Question: I'm running a JAVA Jetty web server (with Jetty Maven plugin) with a high request/second rate.
After a while of initiating, the app is using almost 100% of the cpu. With some research, we found that the GC is running full gc various times before the crash.
Maven and Java options:
'''
MAVEN_OPTS="-XX:PermSize=128m -XX:MaxPermSize=512m -Xmx6000m -javaagent:/home/apalabrados/.m2/repository/org/springframework/spring-instrument/3.1.1.RELEASE/spring-instrument-3.1.1.RELEASE.jar -javaagent:/opt/newrelic/newrelic.jar -Dcom.sun.management.jmxremote -Dcom.sun.management.jmxremote.port=9010 -Dcom.sun.management.jmxremote.local.only=false -Dcom.sun.management.jmxremote.authenticate=false -Dcom.sun.management.jmxremote.ssl=false -Djava.rmi.server.hostname=54.226.189.175 -Xloggc:/mnt/gc.log"
'''
Maven -version:
'''
Apache Maven 3.0.4 (r1232337; 2012-01-17 03:44:56-0500)
Maven home: /opt/maven
Java version: 1.7.0_60, vendor: Oracle Corporation
Java home: /opt/java/jdk1.7.0_60/jre
Default locale: en_US, platform encoding: UTF-8
OS name: "linux", version: "2.6.16.33-xenu", arch: "amd64", family: "unix"
'''
Here's the jvisualvm output:

Don't mind the pause around 5:17 PM. We ran a heap dump there. It happened many other times without running it.
I've collected the GC log also but got no significant information, more than we have a lot of object creation and release.
Did someone get through a similar situation and could guide me to an idea or a tool to analyze this problem? Is there any way to detect a memory leak through GC sweep analysis?
Here's the gc.log:
'''
1.499: [GC 61440K->7644K(235520K), <PHONE> secs]
2.699: [GC 69084K->10335K(235520K), <PHONE> secs]
3.279: [GC 71775K->9751K(235520K), <PHONE> secs]
3.831: [GC 71191K->12271K(296960K), <PHONE> secs]
5.659: [GC 135151K->17751K(296960K), <PHONE> secs]
6.428: [GC 140631K->19051K(424960K), <PHONE> secs]
6.792: [GC 264811K->18709K(425472K), <PHONE> secs]
7.073: [GC 264469K->18709K(670720K), <PHONE> secs]
7.757: [GC 509205K->18711K(671744K), <PHONE> secs]
8.264: [GC 509207K->18775K(966144K), <PHONE> secs]
9.385: [GC 803159K->18775K(966656K), <PHONE> secs]
10.470: [GC 803159K->18775K(1438208K), <PHONE> secs]
12.365: [GC 1274199K->18839K(1360384K), <PHONE> secs]
13.577: [GC 1214871K->18847K(1303552K), <PHONE> secs]
14.718: [GC 1158047K->18855K(1267712K), <PHONE> secs]
15.835: [GC 1104295K->18863K(1198592K), <PHONE> secs]
16.935: [GC 1053103K->18839K(1166848K), <PHONE> secs]
17.949: [GC 1004439K->18975K(1103872K), <PHONE> secs]
18.924: [GC 958495K->18935K(1075200K), <PHONE> secs]
19.878: [GC 914423K->19000K(1018368K), <PHONE> secs]
20.968: [GC 873016K->19000K(992768K), <PHONE> secs]
22.050: [GC 833592K->19000K(941568K), <PHONE> secs]
23.053: [GC 796216K->19064K(918528K), <PHONE> secs]
23.813: [GC 760440K->19072K(871936K), <PHONE> secs]
24.540: [GC 726656K->19048K(850944K), <PHONE> secs]
25.224: [GC 694376K->19088K(808960K), <PHONE> secs]
25.866: [GC 663696K->19088K(789504K), <PHONE> secs]
26.481: [GC 634512K->19152K(752128K), <PHONE> secs]
27.218: [GC 606928K->19128K(734720K), <PHONE> secs]
27.888: [GC 580792K->19160K(700928K), <PHONE> secs]
28.440: [GC 555736K->19256K(684544K), <PHONE> secs]
31.329: [GC 781156K->314136K(949760K), <PHONE> secs]
37.385: [GC 804120K->549570K(1289216K), <PHONE> secs]
49.073: [GC 1162434K->594663K(1261568K), <PHONE> secs]
49.140: [Full GC 594663K->82634K(882688K), <PHONE> secs]
53.656: [GC 667850K->117231K(1000448K), <PHONE> secs]
59.351: [GC 792559K->143832K(1128448K), <PHONE> secs]
61.878: [GC 929752K->643702K(1555456K), <PHONE> secs]
62.558: [Full GC 643702K->617207K(1963520K), 2.<PHONE> secs]
67.391: [GC 1527543K->1000573K(2088960K), <PHONE> secs]
68.097: [Full GC 1000573K->991784K(2585088K), 3.<PHONE> secs]
72.553: [GC 1841192K->1314882K(2701312K), <PHONE> secs]
74.965: [GC 2136253K->1844959K(2574848K), <PHONE> secs]
75.889: [Full GC 1844959K->1842339K(3190272K), 6.<PHONE> secs]
82.983: [GC 2517667K->2044889K(3423744K), <PHONE> secs]
83.943: [Full GC 2044889K->1831781K(4016128K), 4.<PHONE> secs]
89.234: [GC 2505682K->2185552K(4028928K), <PHONE> secs]
90.782: [GC 2891247K->2375033K(3916800K), <PHONE> secs]
92.957: [GC 3086201K->2564333K(4027392K), <PHONE> secs]
95.896: [GC 3247341K->2626200K(4027392K), <PHONE> secs]
96.471: [Full GC 2626200K->2619897K(5012992K), 5.<PHONE> secs]
103.773: [GC 3302905K->2681641K(5012992K), <PHONE> secs]
168.549: [GC 3364649K->2676119K(5012992K), <PHONE> secs]
170.700: [GC 3371999K->3051400K(5012992K), <PHONE> secs]
172.516: [GC 3734410K->2682189K(5012992K), <PHONE> secs]
176.063: [GC 3365197K->2671799K(5012992K), <PHONE> secs]
179.177: [GC 3354807K->2671123K(5012992K), <PHONE> secs]
181.998: [GC 3354131K->2670544K(4976128K), <PHONE> secs]
184.752: [GC 3353552K->2671647K(4335104K), <PHONE> secs]
187.379: [GC 3354655K->2669489K(4937216K), <PHONE> secs]
189.888: [GC 3369905K->2670348K(4351488K), <PHONE> secs]
192.076: [GC 3370764K->2671982K(4896256K), <PHONE> secs]
194.073: [GC 3388270K->2671739K(4368384K), <PHONE> secs]
196.116: [GC 3388027K->2671760K(4854272K), <PHONE> secs]
197.905: [GC 3402896K->2674545K(4386304K), <PHONE> secs]
199.688: [GC 3405681K->2677264K(4814848K), <PHONE> secs]
201.516: [GC 3423760K->2696736K(4423680K), <PHONE> secs]
203.142: [GC 3443232K->2711049K(4768768K), <PHONE> secs]
205.239: [GC 3474953K->2703962K(4448256K), <PHONE> secs]
207.405: [GC 3467866K->2707451K(4736000K), <PHONE> secs]
209.625: [GC 3488763K->2705569K(4467200K), <PHONE> secs]
212.012: [GC 3486881K->2702818K(4712960K), <PHONE> secs]
214.086: [GC 3501026K->2702421K(4480512K), <PHONE> secs]
216.401: [GC 3500629K->2706221K(4694016K), <PHONE> secs]
218.647: [GC 3520813K->2702911K(4712960K), <PHONE> secs]
220.946: [GC 3517503K->2704774K(4682240K), <PHONE> secs]
222.996: [GC 3536774K->2705598K(4697600K), <PHONE> secs]
225.043: [GC 3537598K->2705634K(4675072K), <PHONE> secs]
227.271: [GC 3556066K->2702994K(4687872K), <PHONE> secs]
229.888: [GC 3553426K->2701963K(4671488K), <PHONE> secs]
232.156: [GC 3570315K->2703940K(4682752K), <PHONE> secs]
234.472: [GC 3572292K->2702254K(4674048K), <PHONE> secs]
236.784: [GC 3588526K->2703318K(4682240K), <PHONE> secs]
238.888: [GC 3589590K->2714847K(4681216K), <PHONE> secs]
240.745: [GC 3620063K->2738332K(4688384K), <PHONE> secs]
243.287: [GC 3643548K->2738131K(4682240K), <PHONE> secs]
245.779: [GC 3663315K->2746074K(4691456K), <PHONE> secs]
248.299: [GC 3671258K->2737044K(4690432K), <PHONE> secs]
250.721: [GC 3681172K->2736814K(4698624K), <PHONE> secs]
253.395: [GC 3680942K->2741374K(4700672K), <PHONE> secs]
257.305: [GC 3704446K->2744574K(4705792K), <PHONE> secs]
259.993: [GC 3707646K->2747490K(4715008K), <PHONE> secs]
262.478: [GC 3727970K->2746337K(4717568K), <PHONE> secs]
265.214: [GC 3726817K->2747432K(4729344K), <PHONE> secs]
268.018: [GC 3746344K->2748090K(4731392K), <PHONE> secs]
271.150: [GC 3747002K->2747048K(4741120K), <PHONE> secs]
273.614: [GC 3763368K->2759423K(4744192K), <PHONE> secs]
276.447: [GC 3775743K->2759649K(4763648K), <PHONE> secs]
279.371: [GC 3792865K->2756841K(4765184K), <PHONE> secs]
281.532: [GC 3790057K->2757896K(4782080K), <PHONE> secs]
284.264: [GC 3810568K->2757376K(4781568K), <PHONE> secs]
287.181: [GC 3810048K->2759906K(4795392K), <PHONE> secs]
289.789: [GC 3831010K->2759543K(4797952K), <PHONE> secs]
292.294: [GC 3830647K->2772912K(4809728K), <PHONE> secs]
294.815: [GC 3863472K->2806710K(4812800K), <PHONE> secs]
297.782: [GC 3897270K->2804618K(4836864K), <PHONE> secs]
300.448: [GC 3912074K->2807630K(4840448K), <PHONE> secs]
303.155: [GC 3915086K->2807308K(4864000K), <PHONE> secs]
306.093: [GC 3934732K->2809680K(4865536K), <PHONE> secs]
308.853: [GC 3937104K->2818580K(4885504K), <PHONE> secs]
312.046: [GC 3963412K->2815443K(4890112K), <PHONE> secs]
314.725: [GC 3960275K->2826572K(4911104K), <PHONE> secs]
318.089: [GC 3990348K->2826604K(4913664K), <PHONE> secs]
321.033: [GC 3990380K->2827701K(4936704K), <PHONE> secs]
324.272: [GC 4012981K->2825759K(4938240K), <PHONE> secs]
327.234: [GC 4011039K->2831580K(4959744K), <PHONE> secs]
330.314: [GC 4038364K->2827398K(4961280K), <PHONE> secs]
333.229: [GC 4034182K->2827799K(4981760K), <PHONE> secs]
336.596: [GC 4058647K->2830961K(4982784K), <PHONE> secs]
339.917: [GC 4061809K->2829995K(5005312K), <PHONE> secs]
343.168: [GC 4083883K->2829372K(5005824K), <PHONE> secs]
346.708: [GC 4083260K->2830356K(5026816K), <PHONE> secs]
349.755: [GC 4106260K->2830115K(5027840K), <PHONE> secs]
352.978: [GC 4106019K->2829393K(5045760K), <PHONE> secs]
356.502: [GC 4127313K->2834253K(5047296K), <PHONE> secs]
359.867: [GC 4132173K->2835471K(5065728K), <PHONE> secs]
363.525: [GC 4153871K->2840666K(5067776K), <PHONE> secs]
367.442: [GC 4159066K->2842260K(5082112K), <PHONE> secs]
371.062: [GC 4180116K->2847297K(5084672K), <PHONE> secs]
374.661: [GC 4185153K->2857290K(5093376K), <PHONE> secs]
378.565: [GC 4215114K->2856874K(5097472K), <PHONE> secs]
382.094: [GC 4214698K->2857452K(5105664K), <PHONE> secs]
385.370: [GC 4235756K->2881525K(5109760K), <PHONE> secs]
388.618: [GC 4259829K->2880106K(5132800K), <PHONE> secs]
392.075: [GC 4279402K->2879101K(5133312K), <PHONE> secs]
395.698: [GC 4278397K->2879578K(5154304K), <PHONE> secs]
398.427: [GC 4301402K->2906754K(5154816K), <PHONE> secs]
401.953: [GC 4328578K->2907187K(5181440K), <PHONE> secs]
405.726: [GC 4346419K->2906453K(5188608K), <PHONE> secs]
409.319: [GC 4345685K->2901761K(5216768K), <PHONE> secs]
412.836: [GC 4363521K->2914802K(5218816K), <PHONE> secs]
416.075: [GC 4376562K->2928451K(5240832K), <PHONE> secs]
420.181: [GC 4407107K->2924474K(5249024K), <PHONE> secs]
424.048: [GC 4403130K->2926226K(5277184K), <PHONE> secs]
427.646: [GC 4430482K->2928018K(5277184K), <PHONE> secs]
431.113: [GC 4432274K->2925485K(5291008K), <PHONE> secs]
434.863: [GC 4454829K->2940590K(5295616K), <PHONE> secs]
438.851: [GC 4469934K->2938781K(5311488K), <PHONE> secs]
442.884: [GC 4492701K->2937566K(5317120K), <PHONE> secs]
446.898: [GC 4491486K->2944314K(5330432K), <PHONE> secs]
451.133: [GC 4523322K->2937894K(5334528K), <PHONE> secs]
455.043: [GC 4516902K->2946759K(5355520K), <PHONE> secs]
459.010: [GC 4549831K->2947447K(5355008K), <PHONE> secs]
462.689: [GC 4550519K->2946671K(5374976K), <PHONE> secs]
466.503: [GC 4573295K->2963393K(5376000K), <PHONE> secs]
470.927: [GC 4590017K->2959873K(5392384K), <PHONE> secs]
475.170: [GC 4610049K->2959712K(5394432K), <PHONE> secs]
479.092: [GC 4609888K->2969327K(5413888K), <PHONE> secs]
482.815: [GC 4642543K->2985450K(5415936K), <PHONE> secs]
486.748: [GC 4658666K->2982265K(5432832K), <PHONE> secs]
490.046: [GC 4679033K->3022858K(5434880K), <PHONE> secs]
494.466: [GC 4719626K->3022955K(5471232K), <PHONE> secs]
498.716: [GC 4743787K->3029034K(5473280K), <PHONE> secs]
502.135: [GC 4749866K->3078764K(5481984K), <PHONE> secs]
505.446: [GC 4804716K->3096042K(5503488K), <PHONE> secs]
509.649: [GC 4821994K->3097323K(5529600K), <PHONE> secs]
514.209: [GC 4836075K->3096819K(5506048K), <PHONE> secs]
517.525: [GC 4835571K->3140631K(5492224K), <PHONE> secs]
522.107: [GC 4824087K->3134775K(5474304K), <PHONE> secs]
526.575: [GC 4818231K->3133871K(5489664K), <PHONE> secs]
531.061: [GC 4784559K->3132405K(5438976K), <PHONE> secs]
534.842: [GC 4783093K->3160326K(5466112K), <PHONE> secs]
538.979: [GC 4776198K->3161687K(5424640K), <PHONE> secs]
543.380: [GC 4777559K->3155091K(5474304K), <PHONE> secs]
547.073: [GC 4758675K->3184611K(5421056K), <PHONE> secs]
551.148: [GC 4788195K->3187849K(5451776K), <PHONE> secs]
554.777: [GC 4762761K->3181217K(5388288K), <PHONE> secs]
559.019: [GC 4756129K->3181157K(5456896K), <PHONE> secs]
563.046: [GC 4751461K->3185223K(5350912K), <PHONE> secs]
565.998: [GC 4755527K->3252200K(5443584K), <PHONE> secs]
569.709: [GC 4819432K->3267572K(5446656K), <PHONE> secs]
573.586: [GC 4834804K->3267739K(5449216K), <PHONE> secs]
577.454: [GC 4831387K->3265648K(5349376K), <PHONE> secs]
581.502: [GC 4829296K->3276802K(5456896K), <PHONE> secs]
584.815: [GC 4852226K->3281238K(5449216K), <PHONE> secs]
588.950: [GC 4856662K->3279733K(5461504K), <PHONE> secs]
592.871: [GC 4873589K->3285744K(5455360K), <PHONE> secs]
596.880: [GC 4879600K->3290580K(5475328K), <PHONE> secs]
601.325: [GC 4909012K->3288510K(5470720K), <PHONE> secs]
604.174: [GC 4906942K->3343347K(5478912K), <PHONE> secs]
608.151: [GC 4974067K->3345739K(5481984K), <PHONE> secs]
612.292: [GC 4976459K->3348003K(5487104K), <PHONE> secs]
616.020: [GC 4982307K->3363644K(5465600K), <PHONE> secs]
620.204: [GC 4997948K->3356767K(5478912K), <PHONE> secs]
624.531: [GC 4974687K->3353409K(5381632K), <PHONE> secs]
628.655: [GC 4971329K->3365057K(5479936K), <PHONE> secs]
632.223: [GC 4981953K->3380315K(5392896K), <PHONE> secs]
636.319: [GC 4997211K->3394047K(5482496K), <PHONE> secs]
640.879: [GC 5017087K->3394525K(5476352K), <PHONE> secs]
644.995: [GC 5017565K->3397318K(5481472K), <PHONE> secs]
649.320: [GC 5029574K->3400067K(5479424K), <PHONE> secs]
653.463: [GC 5032323K->3406275K(5492736K), <PHONE> secs]
657.074: [GC 5055939K->3424181K(5491712K), <PHONE> secs]
661.627: [GC 5073845K->3419096K(5496832K), <PHONE> secs]
666.063: [GC 5081048K->3419336K(5494784K), <PHONE> secs]
670.363: [GC 5081288K->3423488K(5502464K), <PHONE> secs]
674.741: [GC 5089536K->3425836K(5402112K), <PHONE> secs]
679.237: [GC 5091884K->3423987K(5499904K), <PHONE> secs]
683.492: [GC 5084915K->3425348K(5501952K), <PHONE> secs]
687.255: [GC 5086276K->3435330K(5496832K), <PHONE> secs]
690.765: [GC 5096258K->3487387K(5499392K), <PHONE> secs]
693.980: [GC 5148315K->3538570K(5483520K), <PHONE> secs]
698.362: [GC 5186186K->3545357K(5452288K), <PHONE> secs]
702.342: [GC 5192973K->3540763K(5483008K), <PHONE> secs]
706.158: [GC 5169947K->3539836K(5486080K), <PHONE> secs]
710.498: [GC 5169020K->3533045K(5476352K), <PHONE> secs]
714.464: [GC 5163765K->3538685K(5481984K), <PHONE> secs]
718.520: [GC 5169405K->3540570K(5478400K), <PHONE> secs]
721.950: [GC 5185626K->3542957K(5485568K), <PHONE> secs]
725.698: [GC 5188013K->3544356K(5490176K), <PHONE> secs]
729.577: [GC 5212452K->3545439K(5496832K), <PHONE> secs]
733.983: [GC 5213535K->3546135K(5502976K), <PHONE> secs]
738.289: [GC 5236247K->3546909K(5509632K), <PHONE> secs]
742.542: [GC 5237021K->3551334K(5513728K), <PHONE> secs]
746.287: [GC 5259366K->3572688K(5519872K), <PHONE> secs]
750.480: [GC 5280720K->3576025K(5528576K), <PHONE> secs]
754.954: [GC 5290201K->3578800K(5423616K), <PHONE> secs]
759.506: [GC 5292976K->3577713K(5510144K), <PHONE> secs]
763.631: [GC 5266289K->3580202K(5386752K), <PHONE> secs]
768.308: [GC 5268778K->3580052K(5508608K), <PHONE> secs]
771.933: [GC 5257364K->3616569K(5411328K), <PHONE> secs]
775.366: [GC 5293881K->3653385K(5507072K), <PHONE> secs]
779.364: [GC 5333257K->3661018K(5506048K), <PHONE> secs]
783.775: [GC 5340890K->3660401K(5516288K), <PHONE> secs]
787.665: [GC 5350001K->3653284K(5446656K), <PHONE> secs]
791.435: [GC 5342884K->3676352K(5507072K), <PHONE> secs]
796.029: [GC 5362880K->3662743K(5510144K), <PHONE> secs]
800.558: [GC 5349271K->3662844K(5513728K), <PHONE> secs]
804.906: [GC 5362172K->3663230K(5516288K), <PHONE> secs]
809.315: [GC 5362558K->3662776K(5523456K), <PHONE> secs]
814.172: [GC 5376952K->3669442K(5523456K), <PHONE> secs]
817.854: [GC 5383618K->3670707K(5531136K), <PHONE> secs]
822.157: [GC 5397683K->3668915K(5530112K), <PHONE> secs]
826.481: [GC 5395891K->3673408K(5536768K), <PHONE> secs]
830.836: [GC 5412160K->3674472K(5536256K), <PHONE> secs]
834.991: [GC 5413224K->3673214K(5540352K), <PHONE> secs]
839.413: [GC 5419134K->3684030K(5541888K), <PHONE> secs]
839.545: [Full GC 3684030K->3479096K(5984256K), 5.<PHONE> secs]
848.759: [GC 5225016K->3485627K(5966848K), <PHONE> secs]
853.141: [GC 5210043K->3488417K(5824000K), <PHONE> secs]
856.887: [GC 5212833K->3501762K(5969408K), <PHONE> secs]
861.232: [GC 5213890K->3498619K(5969920K), <PHONE> secs]
865.507: [GC 5210747K->3514189K(5960704K), <PHONE> secs]
869.542: [GC 5226829K->3510076K(5965312K), <PHONE> secs]
873.703: [GC 5222716K->3512187K(5964288K), <PHONE> secs]
877.902: [GC 5238651K->3517052K(5969920K), <PHONE> secs]
882.443: [GC 5243516K->3517244K(5972480K), <PHONE> secs]
886.780: [GC 5264188K->3541051K(5978112K), <PHONE> secs]
890.731: [GC 5287995K->3572478K(5989888K), <PHONE> secs]
894.936: [GC 5336830K->3573200K(5948416K), <PHONE> secs]
899.107: [GC 5337552K->3579456K(5980160K), <PHONE> secs]
903.673: [GC 5323328K->3568973K(5923840K), <PHONE> secs]
908.371: [GC 5312845K->3568171K(5986304K), <PHONE> secs]
912.534: [GC 5312043K->3582713K(5933056K), <PHONE> secs]
915.725: [GC 5326585K->3639941K(5938688K), <PHONE> secs]
919.691: [GC 5334661K->3667535K(5954560K), <PHONE> secs]
923.795: [GC 5362255K->3660478K(5890048K), <PHONE> secs]
927.835: [GC 5277374K->3658735K(5855232K), <PHONE> secs]
931.503: [GC 5275631K->3664424K(5901312K), <PHONE> secs]
935.357: [GC 5253672K->3655628K(5824000K), <PHONE> secs]
938.900: [GC 5244876K->3661179K(5906944K), <PHONE> secs]
942.720: [GC 5247355K->3661963K(5820416K), <PHONE> secs]
946.781: [GC 5248139K->3661499K(5913088K), <PHONE> secs]
950.974: [GC 5254331K->3661484K(5780480K), <PHONE> secs]
954.912: [GC 5254316K->3663208K(5906944K), <PHONE> secs]
958.525: [GC 5263720K->3663377K(5900288K), <PHONE> secs]
962.429: [GC 5263889K->3667408K(5921280K), <PHONE> secs]
965.882: [GC 5295568K->3706694K(5915648K), <PHONE> secs]
969.484: [GC 5334854K->3710133K(5937664K), <PHONE> secs]
973.843: [GC 5359797K->3708370K(5935616K), <PHONE> secs]
977.919: [GC 5358034K->3711220K(5937152K), <PHONE> secs]
982.010: [GC 5364980K->3701390K(5937152K), <PHONE> secs]
986.114: [GC 5355150K->3700150K(5943296K), <PHONE> secs]
989.285: [GC 5361078K->3733760K(5832704K), <PHONE> secs]
993.530: [GC 5394688K->3755676K(5944320K), <PHONE> secs]
997.651: [GC 5424284K->3761001K(5938176K), <PHONE> secs]
1002.093: [GC 5429609K->3761553K(5950976K), <PHONE> secs]
1005.544: [GC 5449617K->3783002K(5945344K), <PHONE> secs]
1009.786: [GC 5471066K->3775461K(5968384K), <PHONE> secs]
1014.041: [GC 5484005K->3776869K(5914624K), <PHONE> secs]
1018.223: [GC 5485413K->3775740K(5968384K), <PHONE> secs]
1022.691: [GC 5486844K->3779760K(5966336K), <PHONE> secs]
1026.966: [GC 5490864K->3777283K(5969408K), <PHONE> secs]
1030.877: [GC 5494019K->3785851K(5967872K), <PHONE> secs]
1035.407: [GC 5502587K->3784620K(5973504K), <PHONE> secs]
1039.677: [GC 5511596K->3785988K(5971968K), <PHONE> secs]
1044.069: [GC 5512964K->3790855K(5978624K), <PHONE> secs]
1047.575: [GC 5531143K->3825864K(5977600K), <PHONE> secs]
1052.126: [GC 5566152K->3820289K(5985792K), <PHONE> secs]
1056.439: [GC 5566721K->3814956K(5984768K), <PHONE> secs]
1060.644: [GC 5561388K->3818750K(5988864K), <PHONE> secs]
1064.670: [GC 5569278K->3820566K(5988352K), <PHONE> secs]
1068.918: [GC 5571094K->3822254K(5985792K), <PHONE> secs]
1073.599: [GC 5571246K->3822567K(5886464K), <PHONE> secs]
1077.878: [GC 5571559K->3823792K(5988352K), <PHONE> secs]
1082.448: [GC 5572272K->3823184K(5885952K), <PHONE> secs]
1086.745: [GC 5571664K->3827026K(5988864K), <PHONE> secs]
1090.919: [GC 5578066K->3830794K(5895680K), <PHONE> secs]
1094.519: [GC 5581834K->3846640K(5990912K), <PHONE> secs]
1097.585: [GC 5606384K->3903071K(5985792K), <PHONE> secs]
1101.869: [GC 5662815K->3903986K(5972992K), <PHONE> secs]
1106.450: [GC 5639666K->3903723K(5940736K), <PHONE> secs]
1110.362: [GC 5639403K->3928472K(5968384K), <PHONE> secs]
1114.435: [GC 5645720K->3935890K(5929984K), <PHONE> secs]
1118.681: [GC 5653138K->3931392K(5963264K), <PHONE> secs]
1122.908: [GC 5634304K->3910648K(5885952K), <PHONE> secs]
1127.102: [GC 5613560K->3918401K(5964288K), <PHONE> secs]
1130.866: [GC 5627969K->3944438K(5959680K), <PHONE> secs]
1135.252: [GC 5654006K->3952062K(5960704K), <PHONE> secs]
1139.189: [GC 5658046K->3951277K(5926912K), <PHONE> secs]
1139.752: [GC 4184078K->3950908K(5957632K), <PHONE> secs]
1139.906: [Full GC 3950908K->3898572K(5963776K), 5.<PHONE> secs]
1282.359: [GC 5591244K->3906287K(5796864K), <PHONE> secs]
1286.347: [GC 5598959K->3910799K(5946368K), <PHONE> secs]
1290.491: [GC 5573775K->3911727K(5772288K), <PHONE> secs]
1294.726: [GC 5574703K->3913680K(5949440K), <PHONE> secs]
1298.817: [GC 5572560K->3917569K(5774336K), <PHONE> secs]
1302.246: [GC 5576449K->3924991K(5951488K), <PHONE> secs]
1306.107: [GC 5588991K->3925982K(5946368K), <PHONE> secs]
1309.462: [GC 5589982K->3953088K(5945856K), <PHONE> secs]
1313.760: [GC 5633984K->3949086K(5946368K), <PHONE> secs]
1317.749: [GC 5629982K->3947235K(5966336K), <PHONE> secs]
1322.148: [GC 5664995K->3958630K(5965824K), <PHONE> secs]
1326.870: [GC 5676390K->3958323K(5984256K), <PHONE> secs]
1331.160: [GC 5709363K->3960916K(5982720K), <PHONE> secs]
1335.567: [GC 5711956K->3974140K(6000640K), <PHONE> secs]
1339.221: [GC 5749756K->4004699K(6000128K), <PHONE> secs]
1343.801: [GC 5780315K->4005529K(5992960K), <PHONE> secs]
1347.885: [GC 5763737K->4013561K(5958656K), <PHONE> secs]
1352.176: [GC 5771769K->4012942K(5986304K), <PHONE> secs]
1356.638: [GC 5752718K->4011940K(5937664K), <PHONE> secs]
1360.708: [GC 5751716K->4012188K(5986816K), <PHONE> secs]
1365.494: [GC 5746844K->4014059K(5928448K), <PHONE> secs]
1369.694: [GC 5748715K->4015146K(5989376K), <PHONE> secs]
1373.648: [GC 5752874K->4013893K(5906432K), <PHONE> secs]
1378.032: [GC 5751621K->4022270K(5989376K), <PHONE> secs]
1382.421: [GC 5767678K->4021332K(5983232K), <PHONE> secs]
1386.569: [GC 5766740K->4025845K(5995008K), <PHONE> secs]
1390.111: [GC 5788149K->4036550K(5990912K), <PHONE> secs]
1394.023: [GC 5798854K->4036116K(6006272K), <PHONE> secs]
1397.732: [GC 5818900K->4049615K(6002176K), <PHONE> secs]
1401.705: [GC 5832399K->4068217K(6014976K), <PHONE> secs]
1405.896: [GC 5867897K->4080057K(6012416K), <PHONE> secs]
1410.089: [GC 5879737K->4075591K(6022144K), <PHONE> secs]
1414.117: [GC 5888583K->4083024K(6021120K), <PHONE> secs]
1418.241: [GC 5896016K->4100947K(6026752K), <PHONE> secs]
1422.422: [GC 5922131K->4096826K(6028288K), <PHONE> secs]
1426.649: [GC 5918010K->4097608K(6030336K), <PHONE> secs]
1430.755: [GC 5923912K->4098969K(6031872K), <PHONE> secs]
1434.792: [GC 5925273K->4101050K(6033920K), <PHONE> secs]
1439.063: [GC 5930426K->4106264K(6034432K), <PHONE> secs]
1442.885: [GC 5935640K->4105713K(6031872K), <PHONE> secs]
1447.144: [GC 5936113K->4106576K(6033408K), <PHONE> secs]
1451.629: [GC 5936976K->4106264K(6036480K), <PHONE> secs]
1456.070: [GC 5942296K->4105425K(6036480K), <PHONE> secs]
1460.307: [GC 5941457K->4114589K(6039040K), <PHONE> secs]
1465.089: [GC 5954205K->4112849K(5986816K), <PHONE> secs]
1469.043: [GC 5952465K->4112954K(6030848K), <PHONE> secs]
1473.189: [GC 5941818K->4116186K(5966848K), <PHONE> secs]
1477.156: [GC 5945050K->4126626K(6032896K), <PHONE> secs]
1477.276: [Full GC 4126626K->4078945K(6032896K), 5.<PHONE> secs]
1485.772: [Full GC 5904737K->4094083K(6032896K), 5.<PHONE> secs]
1494.693: [Full GC 5919875K->4116448K(6032896K), 10.<PHONE> secs]
1508.512: [Full GC 5921778K->4120445K(6032896K), 9.<PHONE> secs]
1521.118: [Full GC 5921459K->4143720K(6032896K), 5.<PHONE> secs]
1531.071: [Full GC 5921431K->4141759K(6032896K), 5.<PHONE> secs]
1540.424: [Full GC 5921694K->4167511K(6032896K), 5.<PHONE> secs]
1549.700: [Full GC 5921548K->4164288K(6032896K), 5.<PHONE> secs]
1558.860: [Full GC 5921386K->4162930K(6032896K), 6.<PHONE> secs]
1569.237: [Full GC 5921712K->4163299K(6032896K), 6.<PHONE> secs]
1579.282: [Full GC 5921590K->4162837K(6032896K), 5.<PHONE> secs]
1588.510: [Full GC 5921434K->4163549K(6032896K), 6.<PHONE> secs]
1598.852: [Full GC 5921767K->4167412K(6032896K), 5.<PHONE> secs]
1608.076: [Full GC 5921603K->4205587K(6032896K), 5.<PHONE> secs]
1617.220: [Full GC 5921543K->4198405K(6032896K), 6.<PHONE> secs]
1626.892: [Full GC 5921421K->4192351K(6032896K), 6.<PHONE> secs]
1636.348: [Full GC 5921334K->4201010K(6032896K), 6.<PHONE> secs]
1646.380: [Full GC 5921762K->4198287K(6032896K), 5.<PHONE> secs]
1655.530: [Full GC 5921619K->4205816K(6032896K), 6.<PHONE> secs]
1662.805: [Full GC 4542963K->1722668K(6032896K), 3.<PHONE> secs]
'''
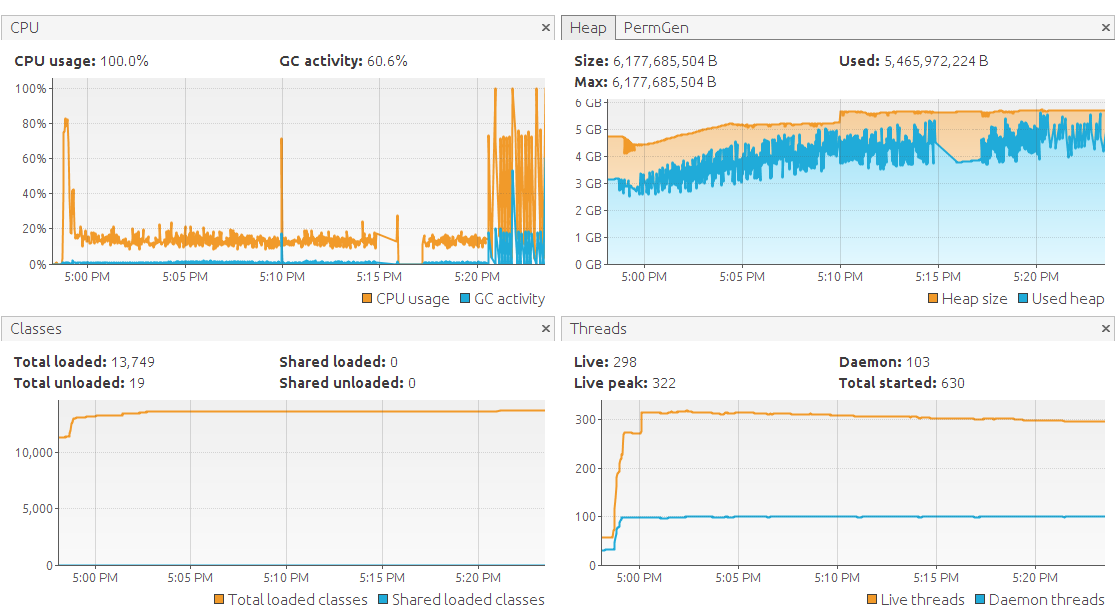
Answer: We found the problem using Eclipse memory analyzer. We let the aplication run until the RAM was almost maxed out, did a heap dump, and find the problem with Eclipse's tool.
It turns out that java-mpns (a Java client to send push notifications to microsoft phones) uses a fixed thread pool which has an unbounded LinkedBlockingQueue. Although it only has 10 threads to execute tasks, it keeps an "infinite" (Integer.MAX_VALUE) amount of tasks waiting. Over time, this consumes a lot of RAM that is not released by the GC. That's why there was a lot of GC activity, CPU activity, and why we couldn't trace the java threads that were consuming the CPU.